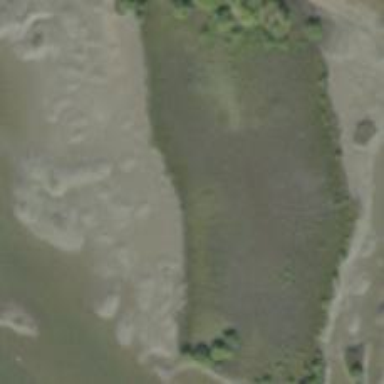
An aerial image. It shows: Saltmarsh wetland.